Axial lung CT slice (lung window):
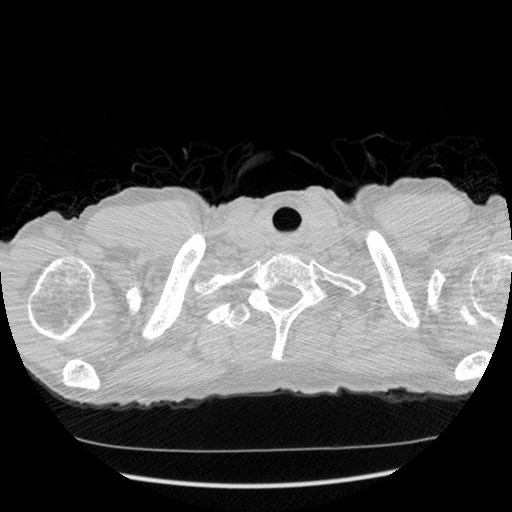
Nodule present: no